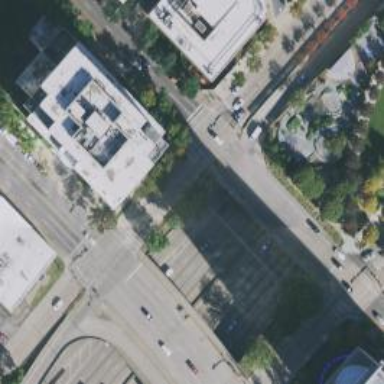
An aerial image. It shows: Tertiary road with separate sidewalks. The road is embedded with tram rails.